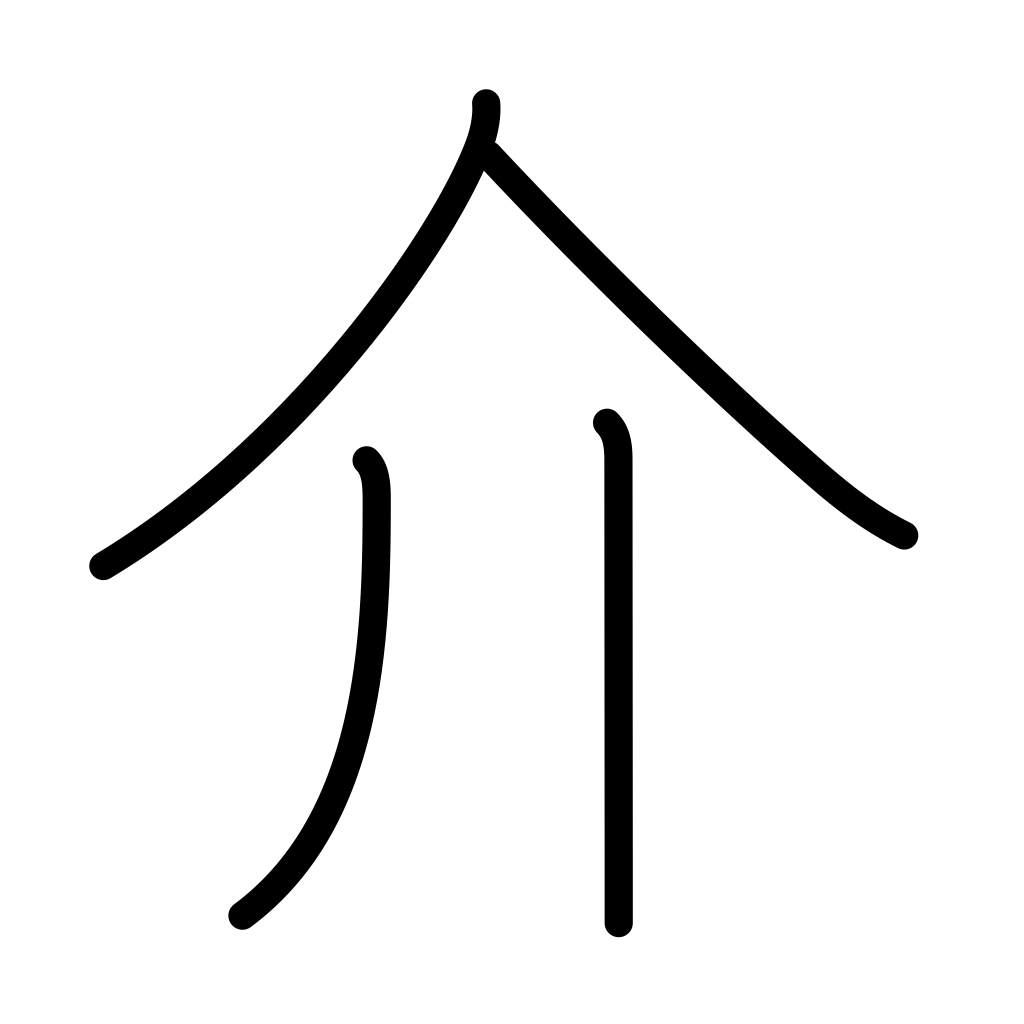
Meaning: jammed in, shellfish, mediate, concern oneself with